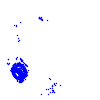
Particle: electron